Question: This tells me the location of some log files in windows emp:
'''
<?php
phpinfo();
?>
'''

However when I open that file, I get:
'''
[06-Feb-2013 11:01:34] PHP Warning: PHP Startup: Unable to load dynamic library 'C:\Program Files (x86)\PHP\ext\php_mssql.dll' - The specified module could not be found.
in Unknown on line 0
[06-Feb-2013 11:04:37] PHP Warning: PHP Startup: Unable to load dynamic library 'C:\Program Files (x86)\PHP\ext\php_mssql.dll' - The specified module could not be found.
in Unknown on line 0
[06-Feb-2013 11:04:37] PHP Warning: PHP Startup: Unable to load dynamic library 'C:\Program Files (x86)\PHP\ext\php_mssql.dll' - The specified module could not be found.
in Unknown on line 0
'''
THat is the entire contents of the file,. Please note that we've been using this site for several months with several dozen users.
I am unable to find the log files,.
We are running IIS 8, and I've also been trying to use that to find http errors, and cannot.
Where are the error logs for php and iis?
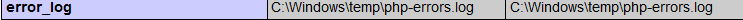
Answer: If in 'php.ini' contains 'error_log=On' then it will be store a log file.
You need add a module for loading, this errors show because in 'php.ini' is active module but you should disable or comment if you not in use.
Windows store in system default log file, so find 'php.ini' file and search for 'error_log'.
Or find how is stored on system environment maybe is there, find by date:

Or search on 'C:\inetpub emp\php-errors.log' or type php*.log in search.
There can be stored by default in 'Log file directory: C:\Windows\System32\LogFiles' too.
Can you check for this and set to development?

As you can see, view error.log file.
And please see OFFICIAL PHP.NET documentation for setting IIS7 and later: <URL> Make sure that all parameters are done.